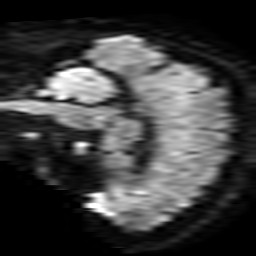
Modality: TRACE
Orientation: sagittal
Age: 50
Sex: male
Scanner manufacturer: philips
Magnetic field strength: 3 T
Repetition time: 4.269 s
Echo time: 0.06119 s